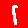
Digit: 1